Question: I am lazy loading images in a scrollview. However as I scroll the content memory allocation increase and it is rather sluggish. Here is my code;
'''
- (void)scrollViewSetUp
{
self.scrollview.delegate = self;
self.automaticallyAdjustsScrollViewInsets = NO;
NSInteger pageCount = self.saleImages.count;
self.pageControl = [[UIPageControl alloc] initWithFrame:CGRectMake(0.0,0.0,self.view.frame.size.width,40.0)];
[self.pageControl setNumberOfPages:pageCount];
[self.pageControl setCurrentPage:0];
self.pageControl.pageIndicatorTintColor = [UIColor lightGrayColor];
self.pageControl.currentPageIndicatorTintColor = [UIColor whiteColor];
[self.pageControl setBackgroundColor:[UIColor clearColor]];
//Next, you set up the array that holds the UIImageView instances. At first, no pages have been lazily loaded and so you just fill it with the right amount of NSNull objects that are needed - one for each page.
//You're using [NSNull null] because it's a lightweight singleton object that can be added to an array to signify a placeholder.
//Later on, you'll use the fact that there is an NSNull in there to know if that page is loaded or not.
self.pageViews = [[NSMutableArray alloc] init];
for (NSInteger i = 0; i < pageCount; i++) {
[self.pageViews addObject:[NSNull null]];
}
}
'''
Here is my 'loadPage:' method;
'''
-(void)loadPage:(NSInteger)page{
if (page < 0 || (page >= self.saleImages.count)) {
//if its outside the range of what you have to display, then do nothing
return;
}
//First, you check if you've already loaded the view. If you haven't, then the object in the pageViews array will be an NSNull ( remember, [NSNull null] is a special singleton which is why == works).
UIView * pageView = [self.pageViews objectAtIndex:page];
if ((NSNull*) pageView == [NSNull null]) {
CGRect frame = self.view.bounds;//set to views bounds instead of scrollviews bounds because it doesnt work very well with autolayout
frame.origin.x = (frame.size.width+kScrollViewPadding) * page;
frame.origin.y = 0.0f;
UIImageView * newPageView = [[UIImageView alloc] initWithImage:[UIImage imageNamed:[self.saleImages objectAtIndex:page]]];
newPageView.contentMode = UIViewContentModeScaleToFill;
newPageView.frame = CGRectMake(frame.origin.x,frame.origin.y,frame.size.width, frame.size.height);
[self.scrollview addSubview:newPageView];
//Finally, you replace the NSNull in pageViews array with the view you've kust created, so that if this page was asked to load again you would now not go into the if statement and instead do nothing since the view for the page has already been created.
[self.pageViews replaceObjectAtIndex:page withObject:newPageView];
}
}
'''
Here is my 'purgePage' and 'loadVisiblePages';
'''
-(void)purgePage:(NSInteger)page{
if (page <0 || page >= self.saleImages.count) {
//if it's outside the range of what you have to display, then do nothing
return;
}
//Remove a page from the scroll view and reset the container array
UIView * pageView = [self.pageViews objectAtIndex:page];
if ((NSNull *)pageView != [NSNull null]) {
[pageView removeFromSuperview];
pageView = nil;
[self.pageViews replaceObjectAtIndex:page withObject:[NSNull null]];
}
}
-(void)loadVisiblePages{
//first determine which page is currently visible
CGFloat pageWidth = self.scrollview.frame.size.width;
NSInteger page = (NSInteger)floor((self.scrollview.contentOffset.x * 2.0f + pageWidth)/(pageWidth * 2.0f));
//update the page control
self.pageControl.currentPage = page;
//Work out which pages you want to load
NSInteger firstPage = page -1;
NSInteger lastPage = page+1;
//purge anything before the first page
for (NSInteger i = 0; i<firstPage; i++) {
[self purgePage:i];
}
//load pages in our range
for (NSInteger i = firstPage; i<=lastPage; i++) {
[self loadPage:i];
}
//purge anything after the last page
for (NSInteger i = lastPage +1; i<self.saleImages.count; i++) {
[self purgePage:i];
}
}
'''
I personally feel there is something wrong with my 'purgePage' method. Here I remove the pageView from the superview and set it to nil. I hope someone can help because Im tearing my hair out.
after doing a 'Generation Analysis' in instruments it seems that the 'UIImage' is increasing.The culprit class is loadPage and loadVisiblePages.

@Wain pointed out that 'imageNamed:' does some caching.
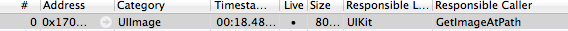
Answer: You are currently using 'imageNamed:' and it caches the images that are loaded to improve performance. This isn't always ideal and you may need to avoid using that convenience method.
To avoid using 'imageNamed:', you need to get the path of the image (probably from the bundle) and then use 'initWithContentsOfFile:'.
Note that removing all of the caching may be too extreme and you may want to create your own cache (like with a dictionary) where you have control of how many images are cached at any one time. Also, depending on how you're displaying the images you may want to add some different size images into your app so that you can load the most appropriate size for each situation.
Note also that you can load images in the background if you need to, and then push the image to the main thread to update the UI.